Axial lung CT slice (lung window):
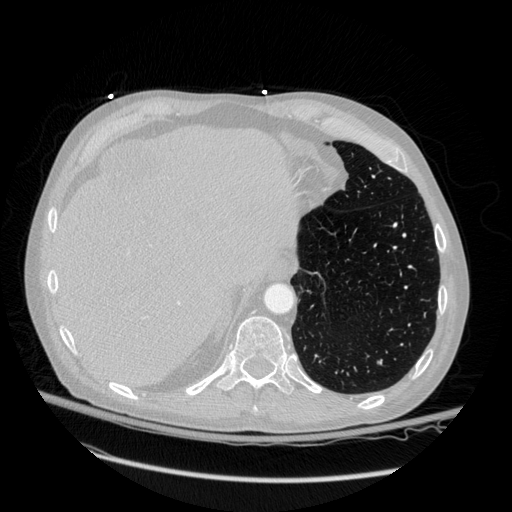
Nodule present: no